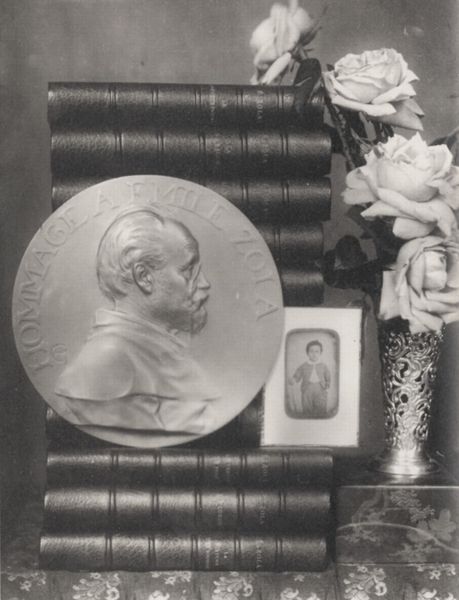
Titel: Die Sammelbände der »Rougon-Macquart« hinter einer Plakette und einer Daguerreotypie des sechsjährigen Emile
Künstler: Francois Emile Zola
Schlagwörter: blätter, kopf, mann, weiß, komposition, zola, blume, blumen, frankreich, grau, haar, nase, ohr, profil, schwarz, tisch, blüte, blüten, rose, rosen, muster, ornament, alt, bart, wand, rahmen, sockel, teller, bild, portrait, porträt, tischdecke, tischtuch, haare, kind, kreis, rund, stilleben, stillleben, vase, relief, schrift, bücher, inschrift, büste, bronze, platte, podest, blumenstrauss, strauß, foto, fotografie, photographie, vier, buch, blumenmuster, medaillon, schwarz-weiss, text, brille, plakette, hohe stirn, medallie, altar, photo, medallion, portät, stapel, medaille, gedenken, stiehl, münze, gestapelt, geischt, bände, kinderbild, bücherstapel, medailon, büher, emile, fotorahmen, kinderfoto, fotomontage, buchstapel, emile zola, hommage, valse, halbglaze, bildatlas, rellieff, emilie